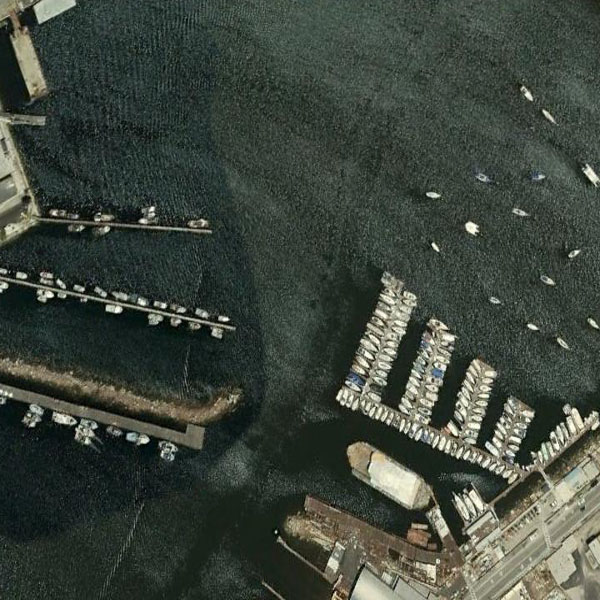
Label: Port